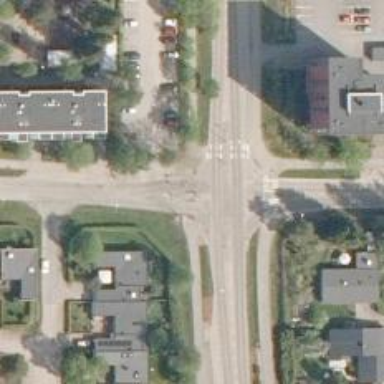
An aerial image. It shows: Uncontrolled zebra crossing with central island.